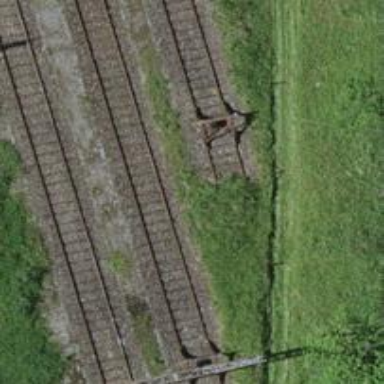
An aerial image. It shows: Railway buffer stop.